Question: I'm trying to plot a map of the Pacific using World2Hires in R's mapproj library but there's an odd glitch when I try to fill the countries. How do I fix this?
'''
library(maps)
library(mapproj)
library(mapdata)
map("world2Hires",
xlim=c(120, 260),
ylim=c(-60, 40),
boundary=TRUE,
interior=TRUE,
fill=TRUE,
col="gray30",
)
map.axes()
'''
Here's the output:

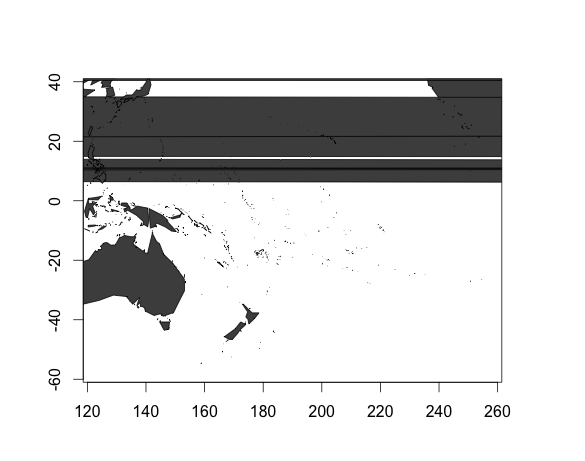
Answer: The issue seems to be with a small subset of areas which cause wrapping. From some trial and error saving the original 'map' call like 'mapnames <- map(...)' and then passing subsets of this list to the 'regions=' argument in a new call, I could avoid the wrapping around of the fills. E.g.:
'''
library(maps)
library(mapproj)
library(mapdata)
map("world2Hires", regions=mapnames$names[c(1:7,14:641)],
xlim=c(120, 260),
ylim=c(-60, 40),
boundary=TRUE,
interior=TRUE,
fill=TRUE
)
map.axes()
'''

As to a more thorough or sensible solution to prevent this happening, I am stumped. Playing with the 'wrap=' option does nothing helpful, and likewise for the other options. As a side-note, this issue does not appear using the '"world"' database, but only pops up for '"world2"' and '"world2Hires"'.